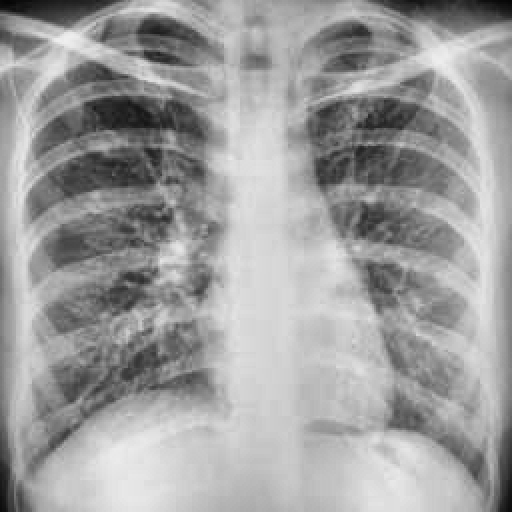
Finding: TUBERCULOSIS